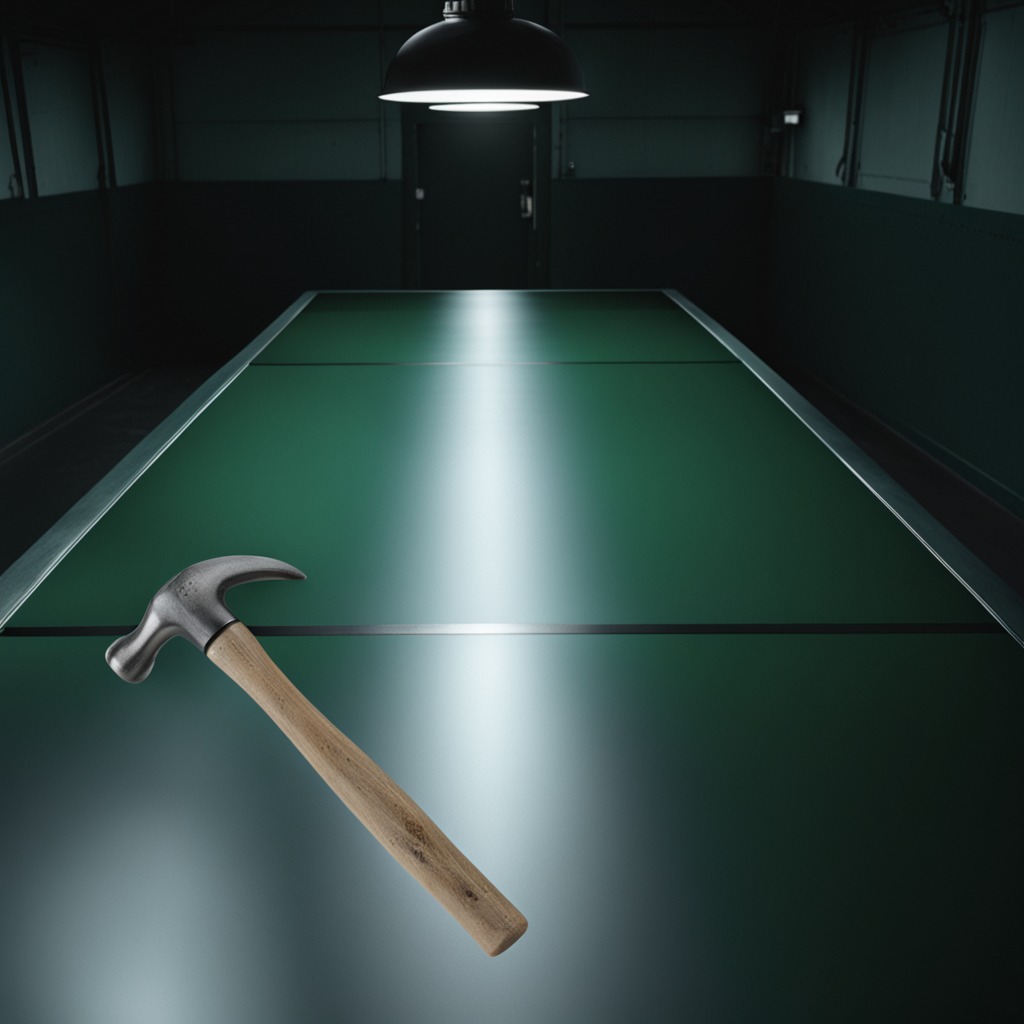
A hammer lying on the clean empty table in a railway signal maintenance room lit by harsh overhead fluorescents.